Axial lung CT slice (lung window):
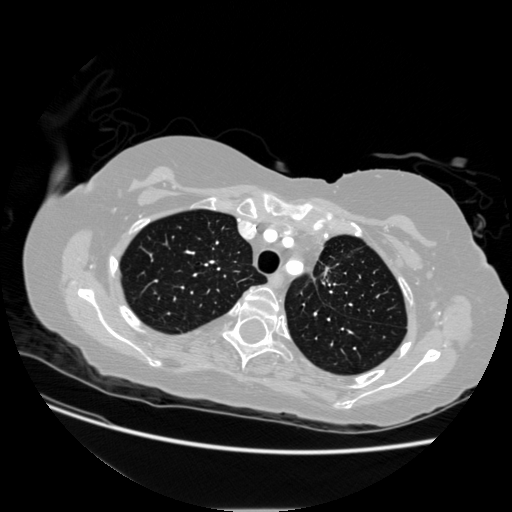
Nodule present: no